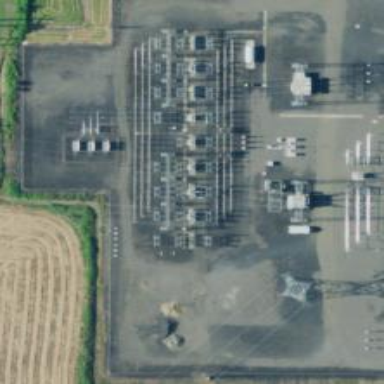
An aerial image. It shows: Outdoor power switch.